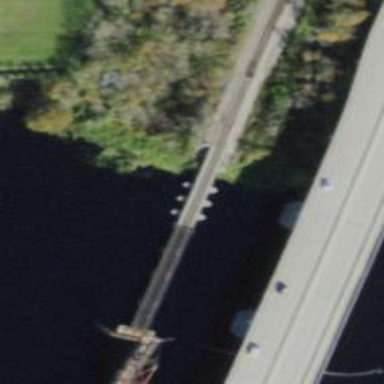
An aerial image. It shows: Bridge over railway line.